Question: When I click a marker on the map, the click will also be registered by the onclick listener of the trail running below the marker. How could I stop this from happening? I want the click to only be registered by the marker's onclick listener.

Code for the marker:
'''
var el = document.createElement('div');
el.className = 'marker';
el.addEventListener('click', () => {
//functions
})
const marker = new mapboxgl.Marker(el)
.setLngLat([location.longitude, location.latitude])
.addTo(this.map);
'''
Code for the layer:
'''
map.addLayer({
"id": "route",
"type": "line",
"source": {
"type": "geojson",
"data": path
},
"layout": {
"line-join": "round",
"line-cap": "round"
},
"paint": {
"line-color": "#888",
"line-width": 8
}
});
'''
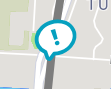
Answer: Try capturing the event and stopping its propagation:
'''
el.addEventListener('click', e => {
e.stopPropagation();
//functions
}, true);
'''